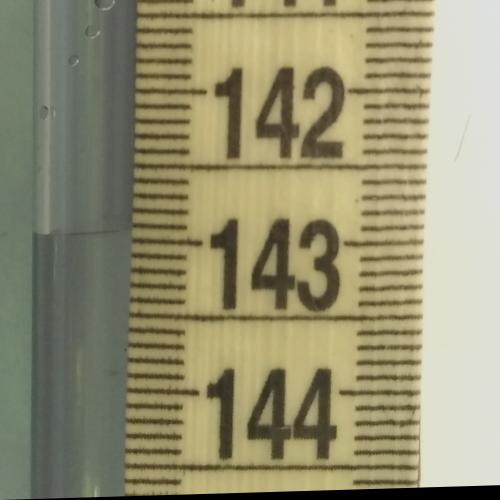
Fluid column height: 142.9 cm